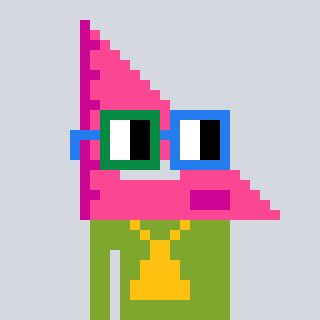
a pixel art character with square green and blue glasses, a squadron ruler-shaped head and a slimegreen-colored body on a cool background